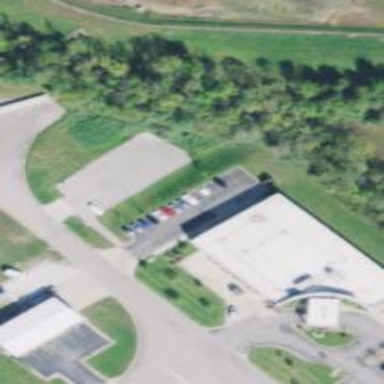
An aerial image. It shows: Clinic building providing healthcare services.